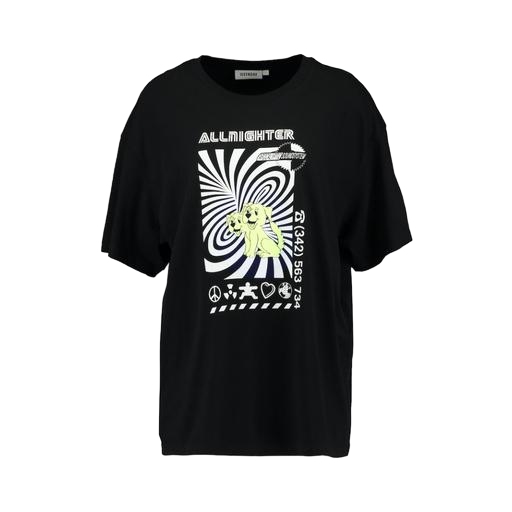
graphic t-shirt, black graphic t-shirt, black graphic tee, white background